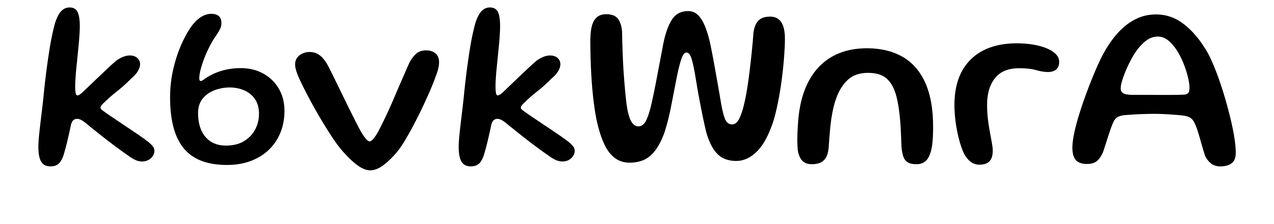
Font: Gluten_Regular